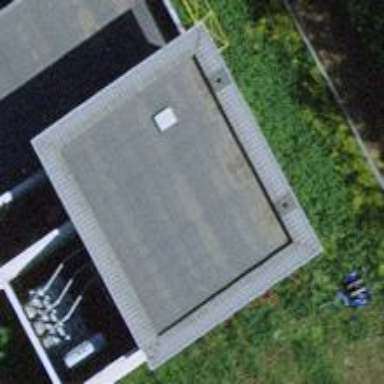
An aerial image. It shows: Transformer is shown.